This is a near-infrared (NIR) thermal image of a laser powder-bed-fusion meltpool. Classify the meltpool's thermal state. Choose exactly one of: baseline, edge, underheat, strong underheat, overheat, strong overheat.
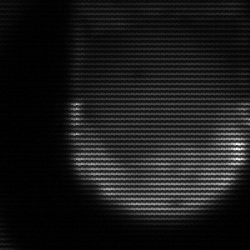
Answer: edge